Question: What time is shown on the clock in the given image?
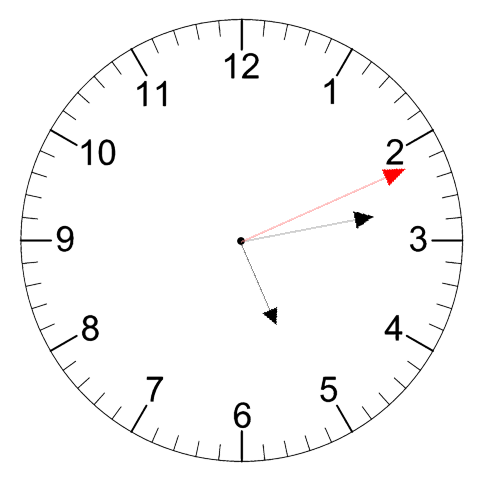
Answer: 05:13:11